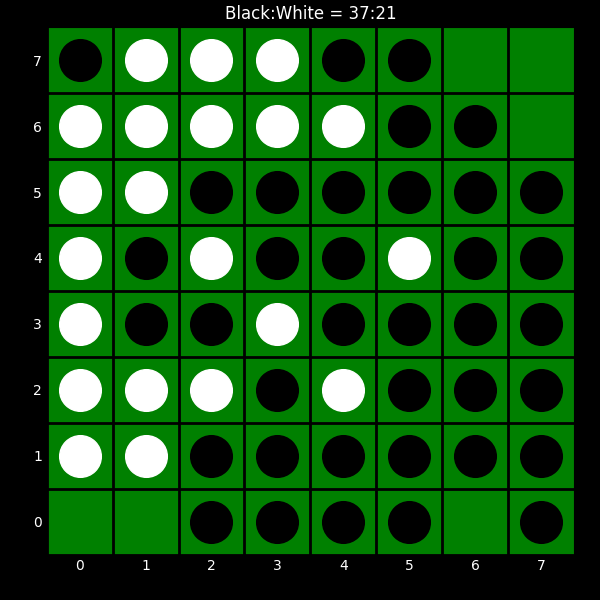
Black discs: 37
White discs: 21